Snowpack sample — Buffalo Mountain, Silverthorne, Colorado, USA (1/25/25, 10:11 AM MST)
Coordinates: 39.6222, -106.1139
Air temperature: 22 °F
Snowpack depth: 110 cm
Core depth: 20 cm
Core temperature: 48.2 °F
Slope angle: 12°, slope face: 102°
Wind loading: high
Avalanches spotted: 0
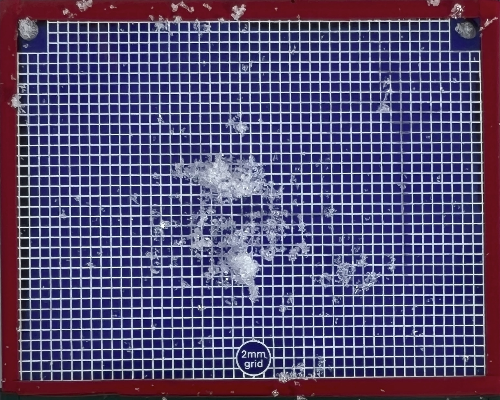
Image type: profile
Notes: No avalanches nearby, collected on the outskirts of a fire break 15 meters from the treeline, on way to Buffalo and Red Mountain